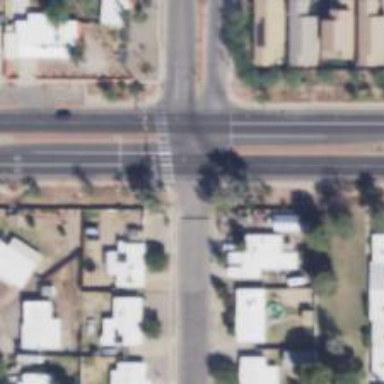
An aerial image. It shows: Road with stop sign.